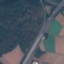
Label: Highway